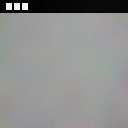
Screen state: on